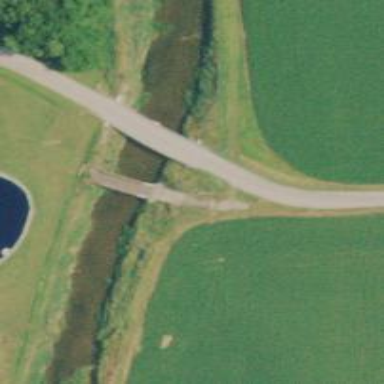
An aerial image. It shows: Service road on truss bridge.